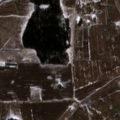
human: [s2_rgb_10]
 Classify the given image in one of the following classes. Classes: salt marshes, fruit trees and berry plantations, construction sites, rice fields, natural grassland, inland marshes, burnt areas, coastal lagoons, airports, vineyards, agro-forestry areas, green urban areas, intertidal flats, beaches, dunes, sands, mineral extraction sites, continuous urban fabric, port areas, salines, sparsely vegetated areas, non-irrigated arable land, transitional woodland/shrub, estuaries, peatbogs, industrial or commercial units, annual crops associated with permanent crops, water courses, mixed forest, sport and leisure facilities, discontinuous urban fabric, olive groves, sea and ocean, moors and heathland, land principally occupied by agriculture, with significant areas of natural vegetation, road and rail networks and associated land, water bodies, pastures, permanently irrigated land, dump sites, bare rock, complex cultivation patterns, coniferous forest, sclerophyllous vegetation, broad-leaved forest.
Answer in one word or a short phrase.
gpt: non-irrigated arable land, pastures, complex cultivation patterns, mixed forest